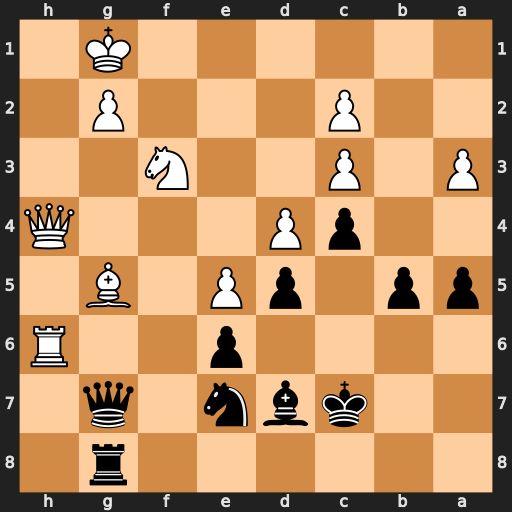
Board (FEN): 6r1/2kbn1q1/4p2R/pp1pP1B1/2pP3Q/P1P2N2/2P3P1/6K1
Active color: b
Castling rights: -
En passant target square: -
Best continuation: Nf5 Qh3 Nxh6